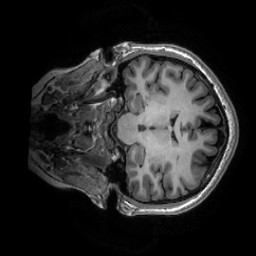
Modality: T1w
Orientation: coronal
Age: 30
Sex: female
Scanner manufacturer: ge
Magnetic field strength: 3 T
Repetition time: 0.0073 s
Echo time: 0.003 s